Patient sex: F
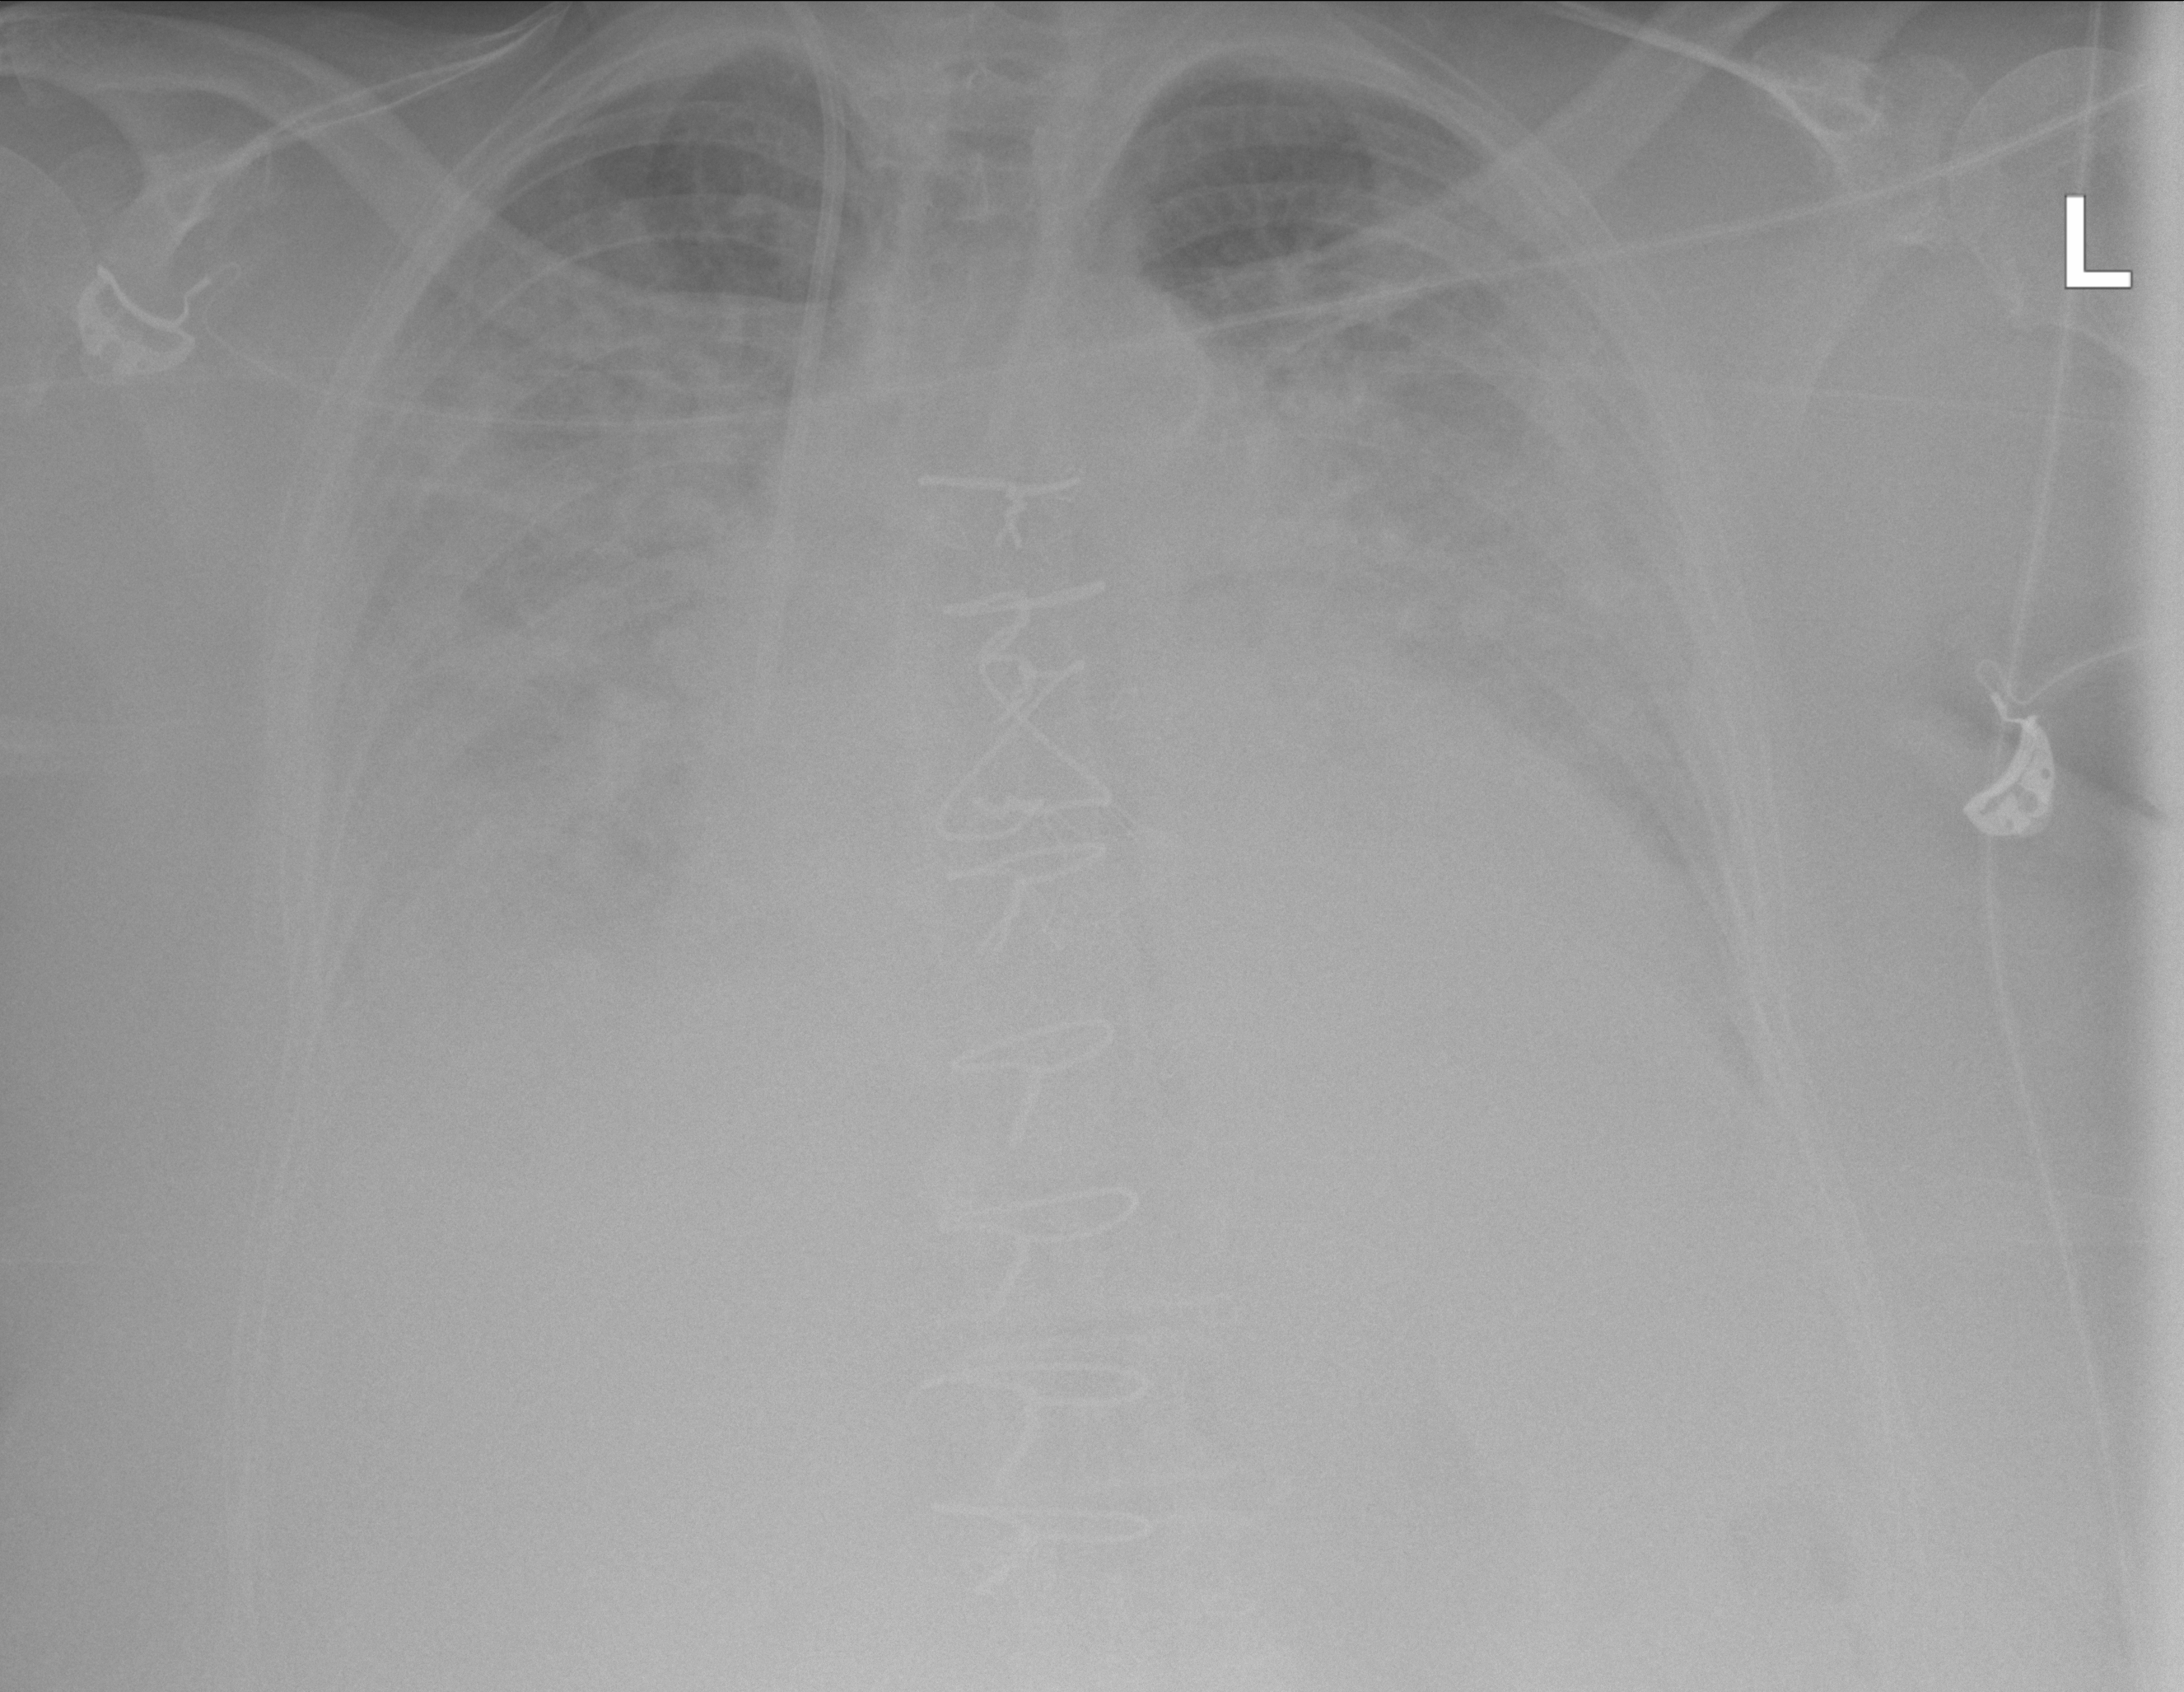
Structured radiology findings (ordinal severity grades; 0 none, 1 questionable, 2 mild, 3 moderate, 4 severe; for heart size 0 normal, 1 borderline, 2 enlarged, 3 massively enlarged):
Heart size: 3
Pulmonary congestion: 4
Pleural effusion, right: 3
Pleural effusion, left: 3
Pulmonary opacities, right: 4
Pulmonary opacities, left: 4
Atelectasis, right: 3
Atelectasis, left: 3